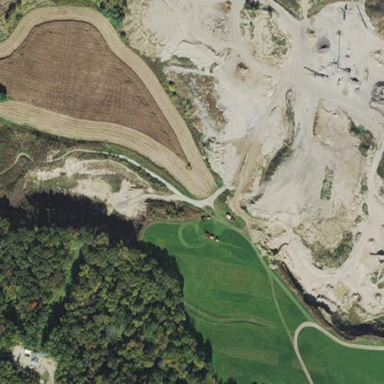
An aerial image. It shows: Quarry area.